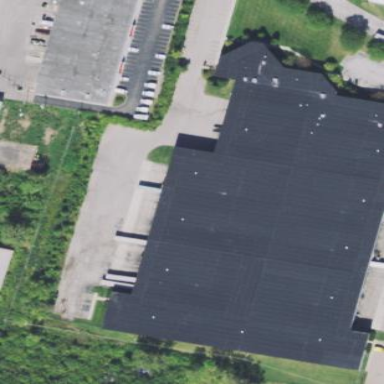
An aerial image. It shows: Warehouse.